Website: apple
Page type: customer-info-address
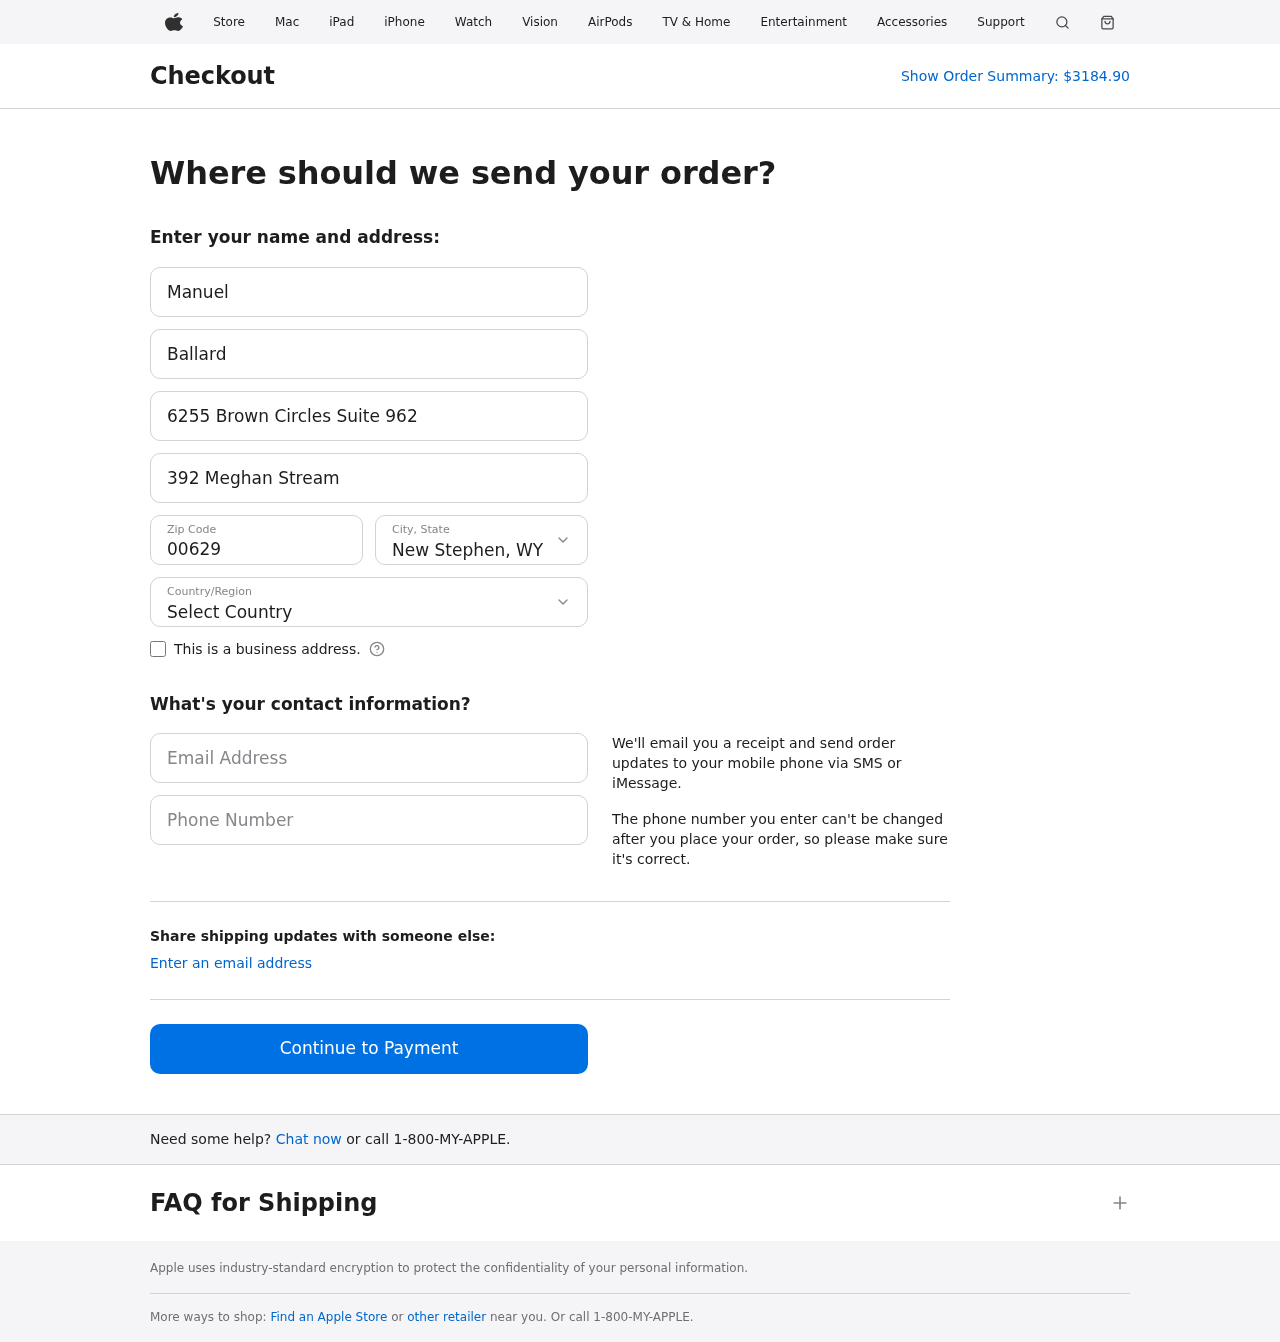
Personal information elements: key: PII_CITY_STATE
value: New Stephen, WY
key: PII_COUNTRY
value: United States
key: PII_EMAIL
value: manuelballard@gmail.com
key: PII_FIRSTNAME
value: Manuel
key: PII_LASTNAME
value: Ballard
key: PII_PHONE
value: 8504642064
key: PII_POSTCODE
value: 00629
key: PII_STREET
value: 6255 Brown Circles Suite 962
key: PII_STREET2
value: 392 Meghan Stream
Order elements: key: ORDER_TOTAL
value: $3184.90